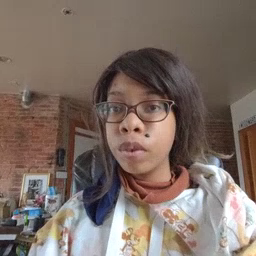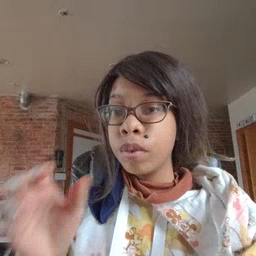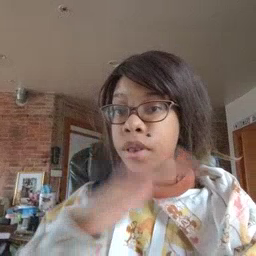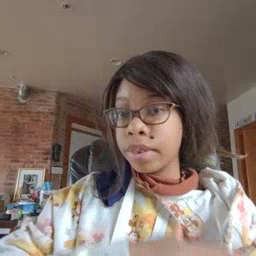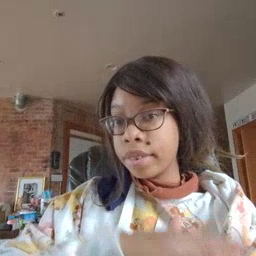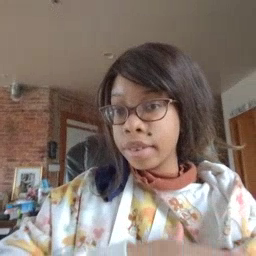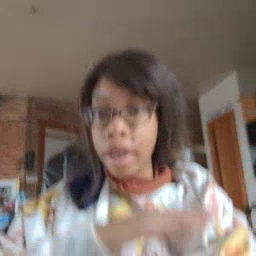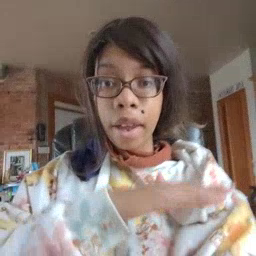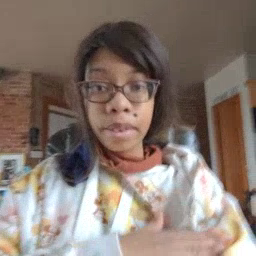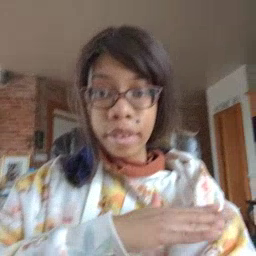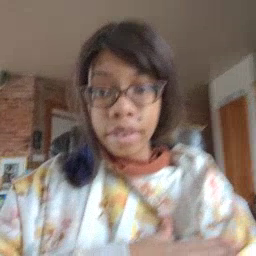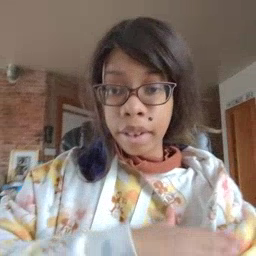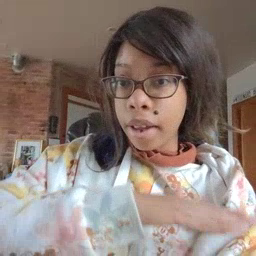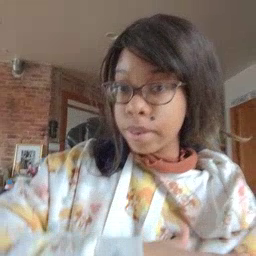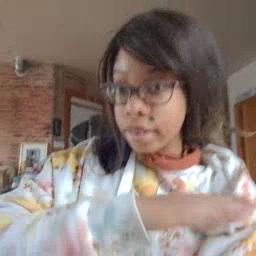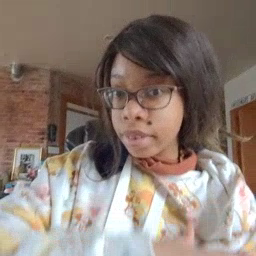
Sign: table